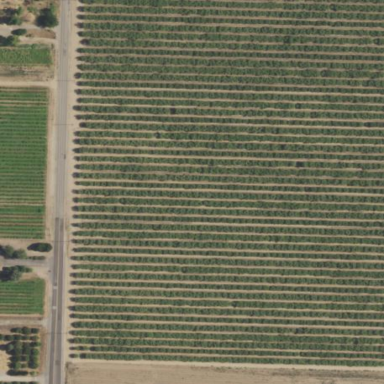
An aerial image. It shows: Vineyard with grape crops.